Question: Some of our builds in TeamCity are grayed out, like they were disabled.
It often not obvious why. When I examine the details about the build, I find nothing noteworthy.

What exactly does this color signify?
Also: if, like in the picture above, there is a red build before the grayed out ones, the TeamCity status of the build configuration is red.
We are using TeamCity Enterprise 8.0.5 (build 27692)
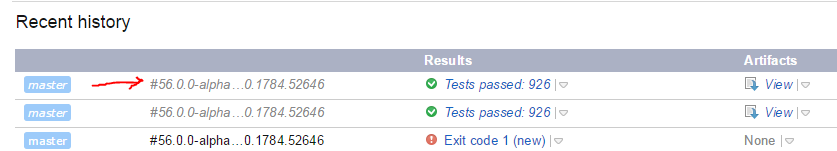
Answer: There are a number of reasons that builds can show in the grey (personal build, cancelled build etc..).
I think the most likely reason for the grey text shown in your screenshot is that the build is a history build. If this is the case, the 'Changes' column will say 'History'. What this means is that the build is older than one of the preceding builds and was built with out-of-date code.